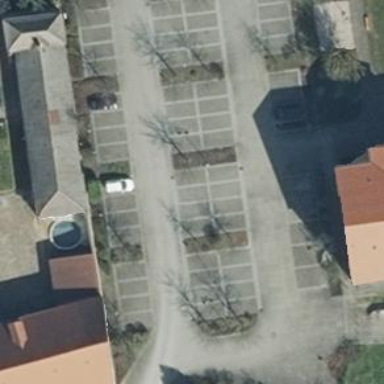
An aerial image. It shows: Parking area with paving stones.